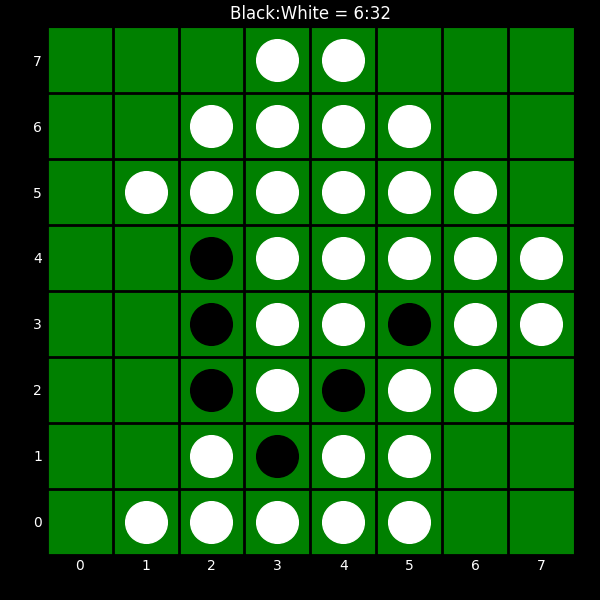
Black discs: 6
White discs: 32